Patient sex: M
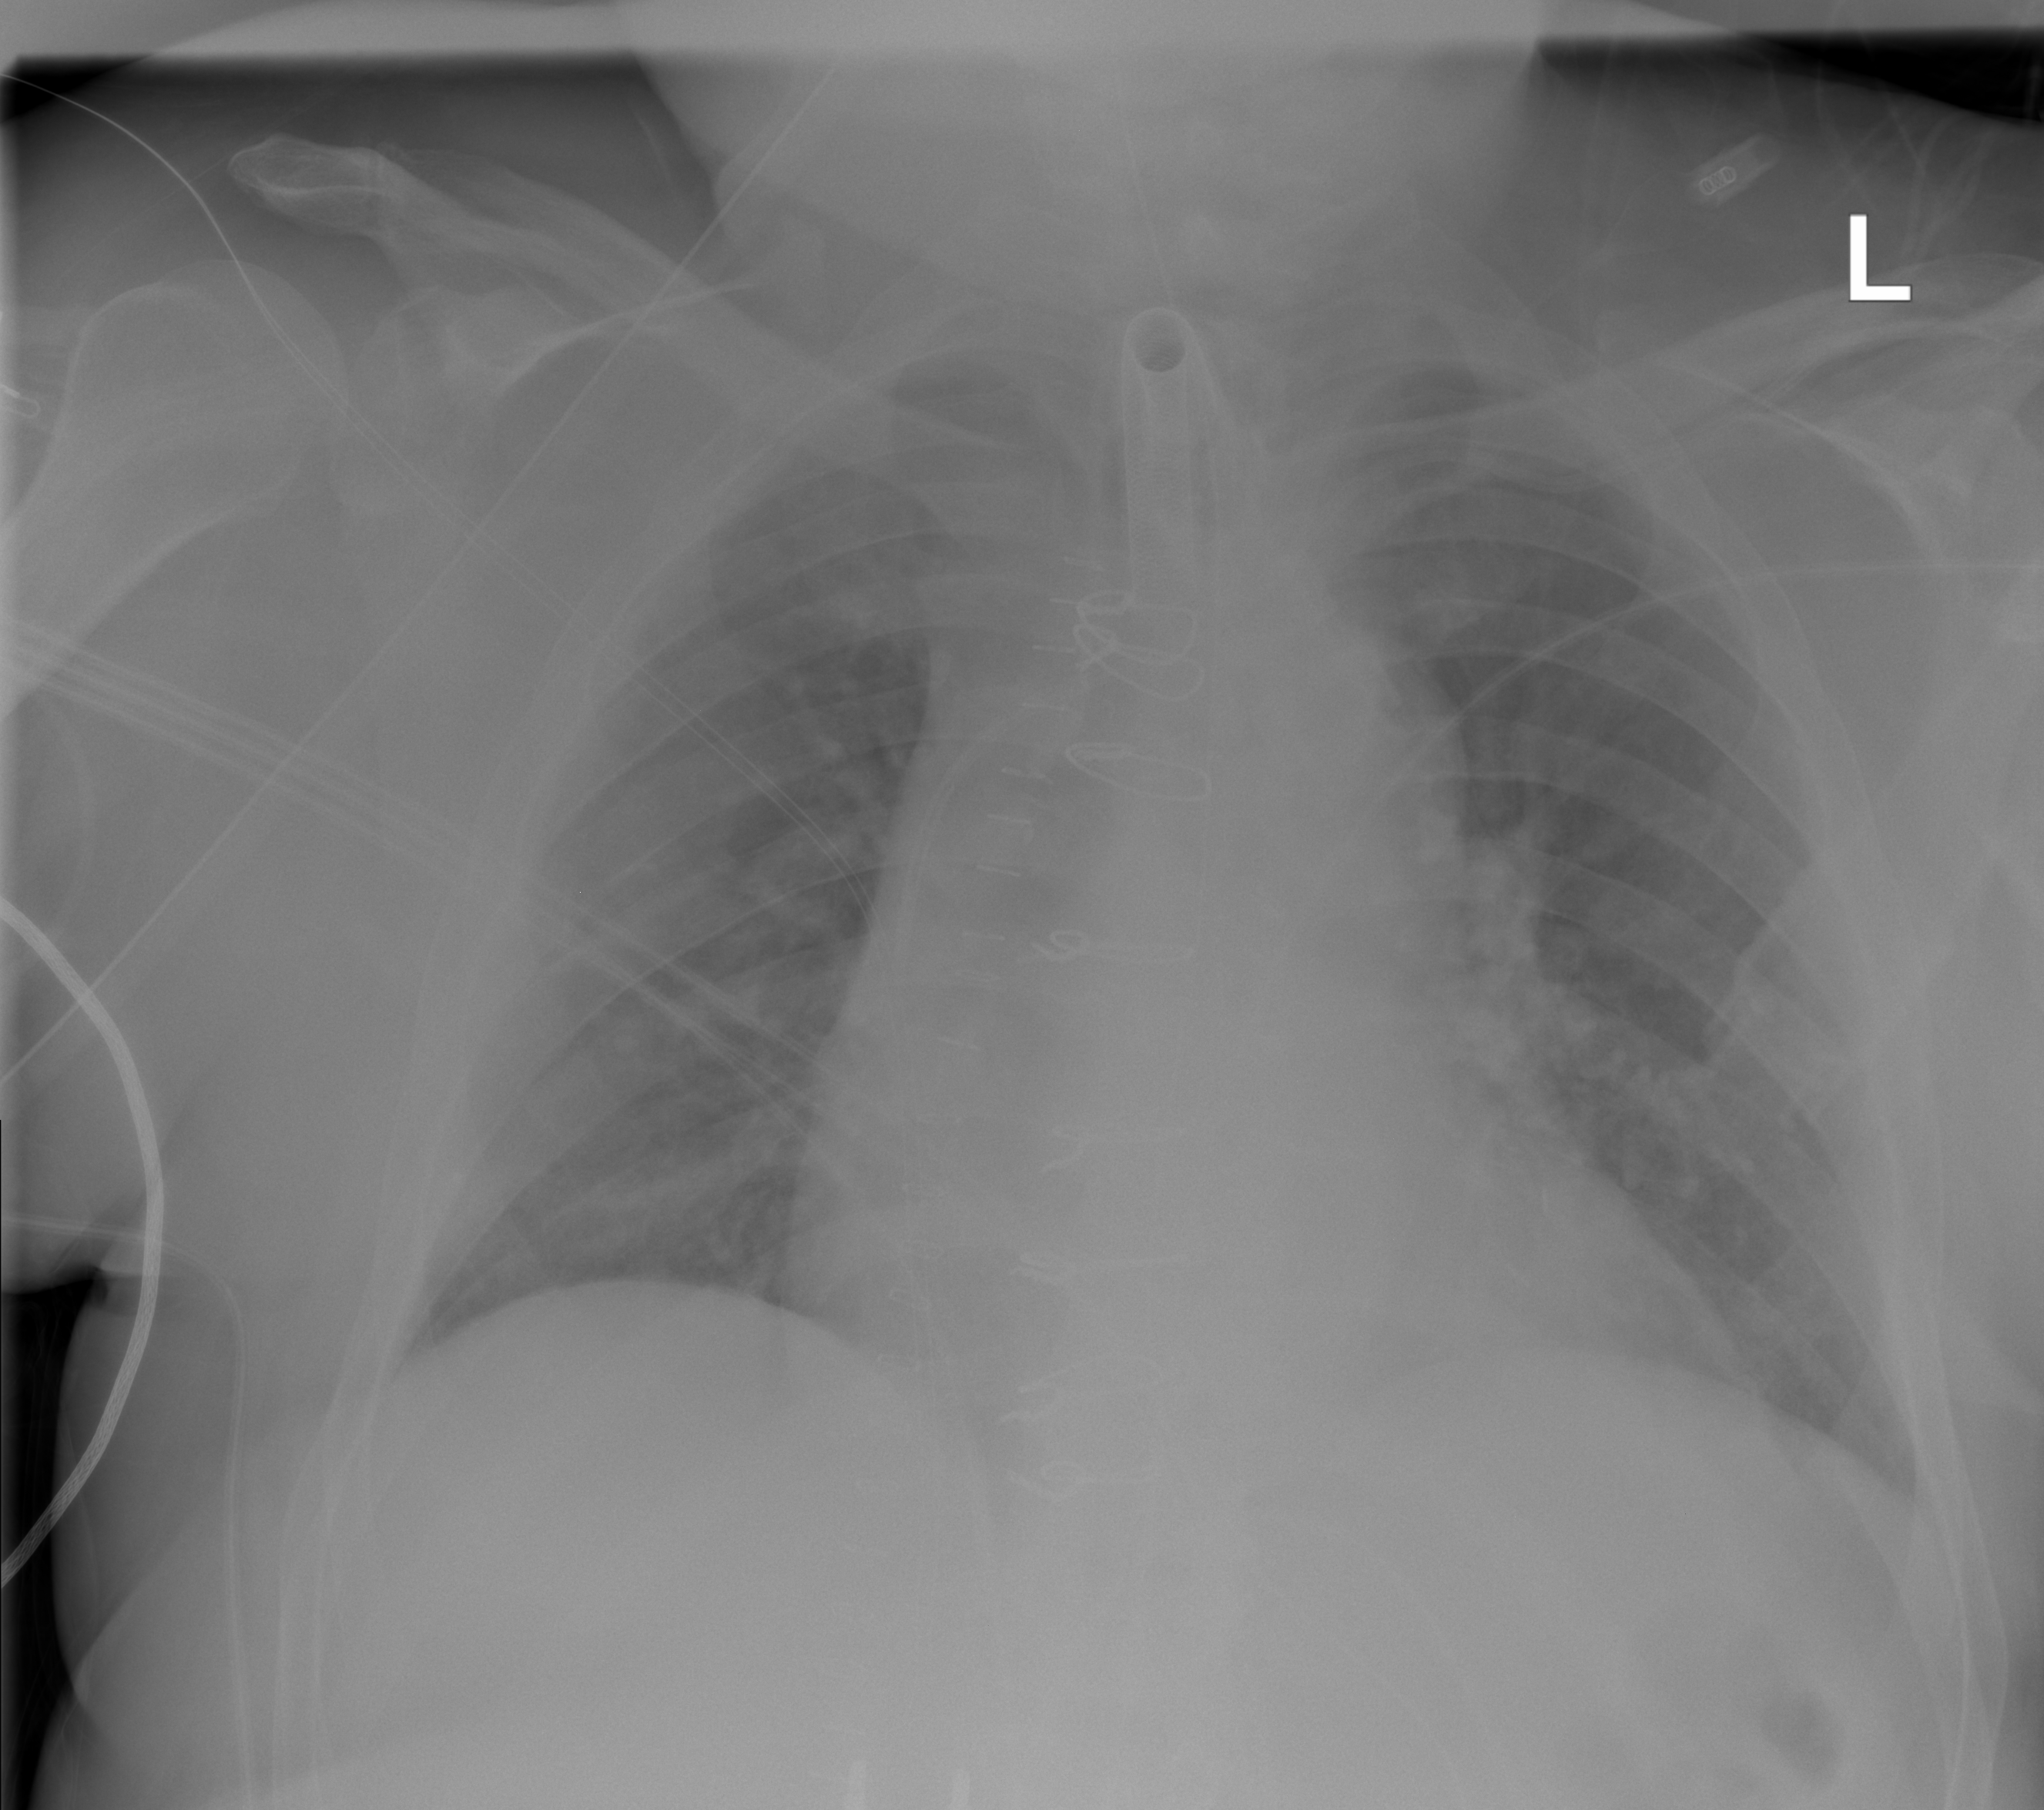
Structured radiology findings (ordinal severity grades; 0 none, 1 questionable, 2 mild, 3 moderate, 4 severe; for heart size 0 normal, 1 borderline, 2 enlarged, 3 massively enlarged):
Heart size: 2
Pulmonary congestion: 2
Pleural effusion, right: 0
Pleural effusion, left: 0
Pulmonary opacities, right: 0
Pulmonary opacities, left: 0
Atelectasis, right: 2
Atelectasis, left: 0